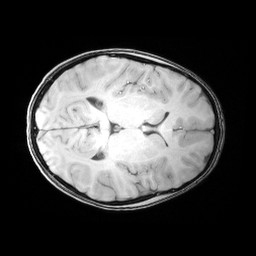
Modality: MP2RAGE
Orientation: axial
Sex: male
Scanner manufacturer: siemens
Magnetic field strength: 3 T
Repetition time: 5 s
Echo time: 0.00368 s